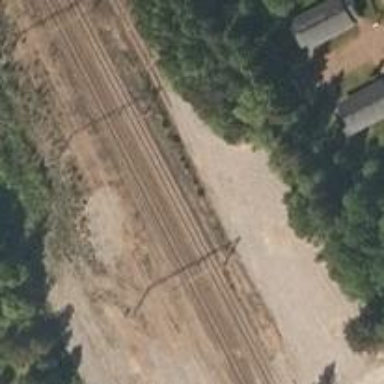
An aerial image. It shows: Railway track with contact line for electrification.